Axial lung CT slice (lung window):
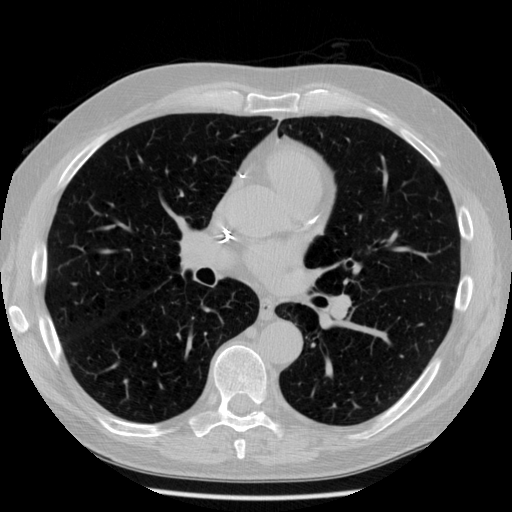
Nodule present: no